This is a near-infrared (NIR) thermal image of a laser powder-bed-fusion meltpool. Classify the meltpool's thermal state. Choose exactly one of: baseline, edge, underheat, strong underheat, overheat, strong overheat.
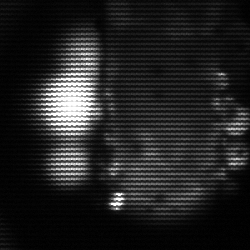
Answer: strong underheat